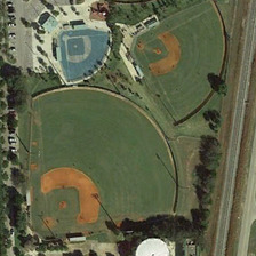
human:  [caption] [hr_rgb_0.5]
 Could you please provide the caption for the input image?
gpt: Two green and one blue baseball fields are next to each other.

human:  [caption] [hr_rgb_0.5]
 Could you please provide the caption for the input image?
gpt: Two green baseball fields and one blue baseball field are side by side.

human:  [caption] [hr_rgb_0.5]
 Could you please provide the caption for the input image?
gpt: Three baseball fields are on a straight road.

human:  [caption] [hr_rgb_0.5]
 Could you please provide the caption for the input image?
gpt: The three baseball fields are next to a straight road.

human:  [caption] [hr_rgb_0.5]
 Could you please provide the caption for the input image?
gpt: There are some cars on one side of the blue baseball field .